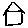
Label: house